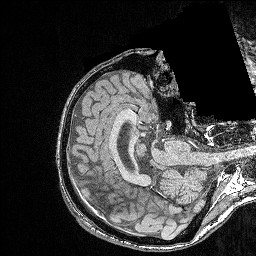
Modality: FLASH
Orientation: axial
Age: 25
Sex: male